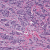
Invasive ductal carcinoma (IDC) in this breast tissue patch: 1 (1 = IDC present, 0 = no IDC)